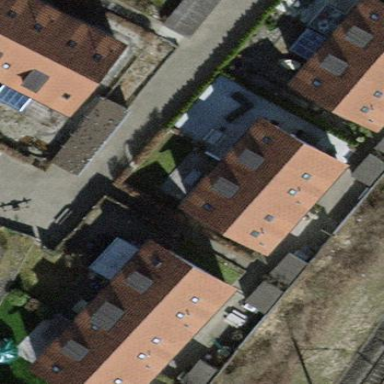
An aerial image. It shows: Semidetached house.